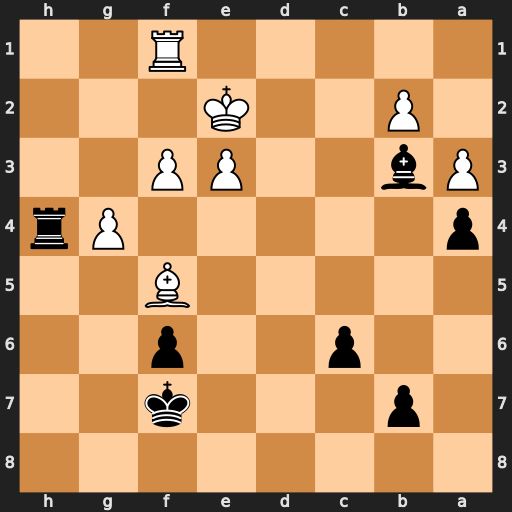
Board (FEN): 8/1p3k2/2p2p2/5B2/p5Pr/Pb2PP2/1P2K3/5R2
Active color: b
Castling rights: -
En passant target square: -
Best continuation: Bc4+ Bd3 Rh2+ Ke1 Bxd3